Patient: sex M, age 48
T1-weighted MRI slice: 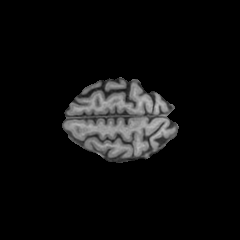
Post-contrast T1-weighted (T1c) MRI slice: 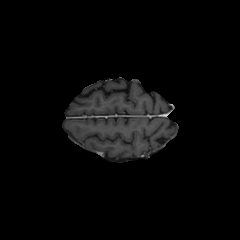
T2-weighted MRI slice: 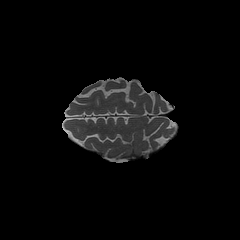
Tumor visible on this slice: no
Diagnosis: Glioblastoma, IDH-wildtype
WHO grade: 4